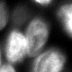
Tissue sample: colon
Magnification: 2.5x
Cell type: Epithelial cells
Senescence state: normal